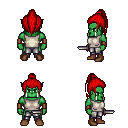
a pixel art fantasy rpg character, male body template, orc, green skin, white sleeveless shirt, metal pants, red long topknot hairstyle, leather bracers, brown shoes, dagger, four views (front, back, left, right), 2x2 character sprite sheet, small pixel art, hard edges, no anti-aliasing